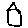
Label: house